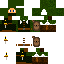
A male human skin with dark skin, wearing brown helmet dressed in a green suit and brown pants, featuring a closed mouth.